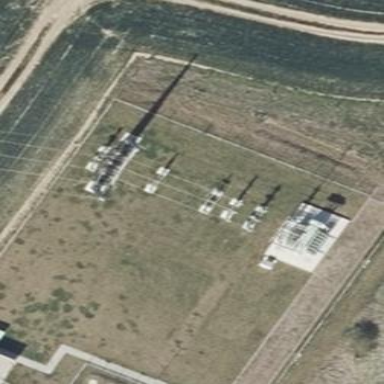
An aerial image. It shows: Industrial area with distribution level power substation. The substation is enclosed by fence.